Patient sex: M
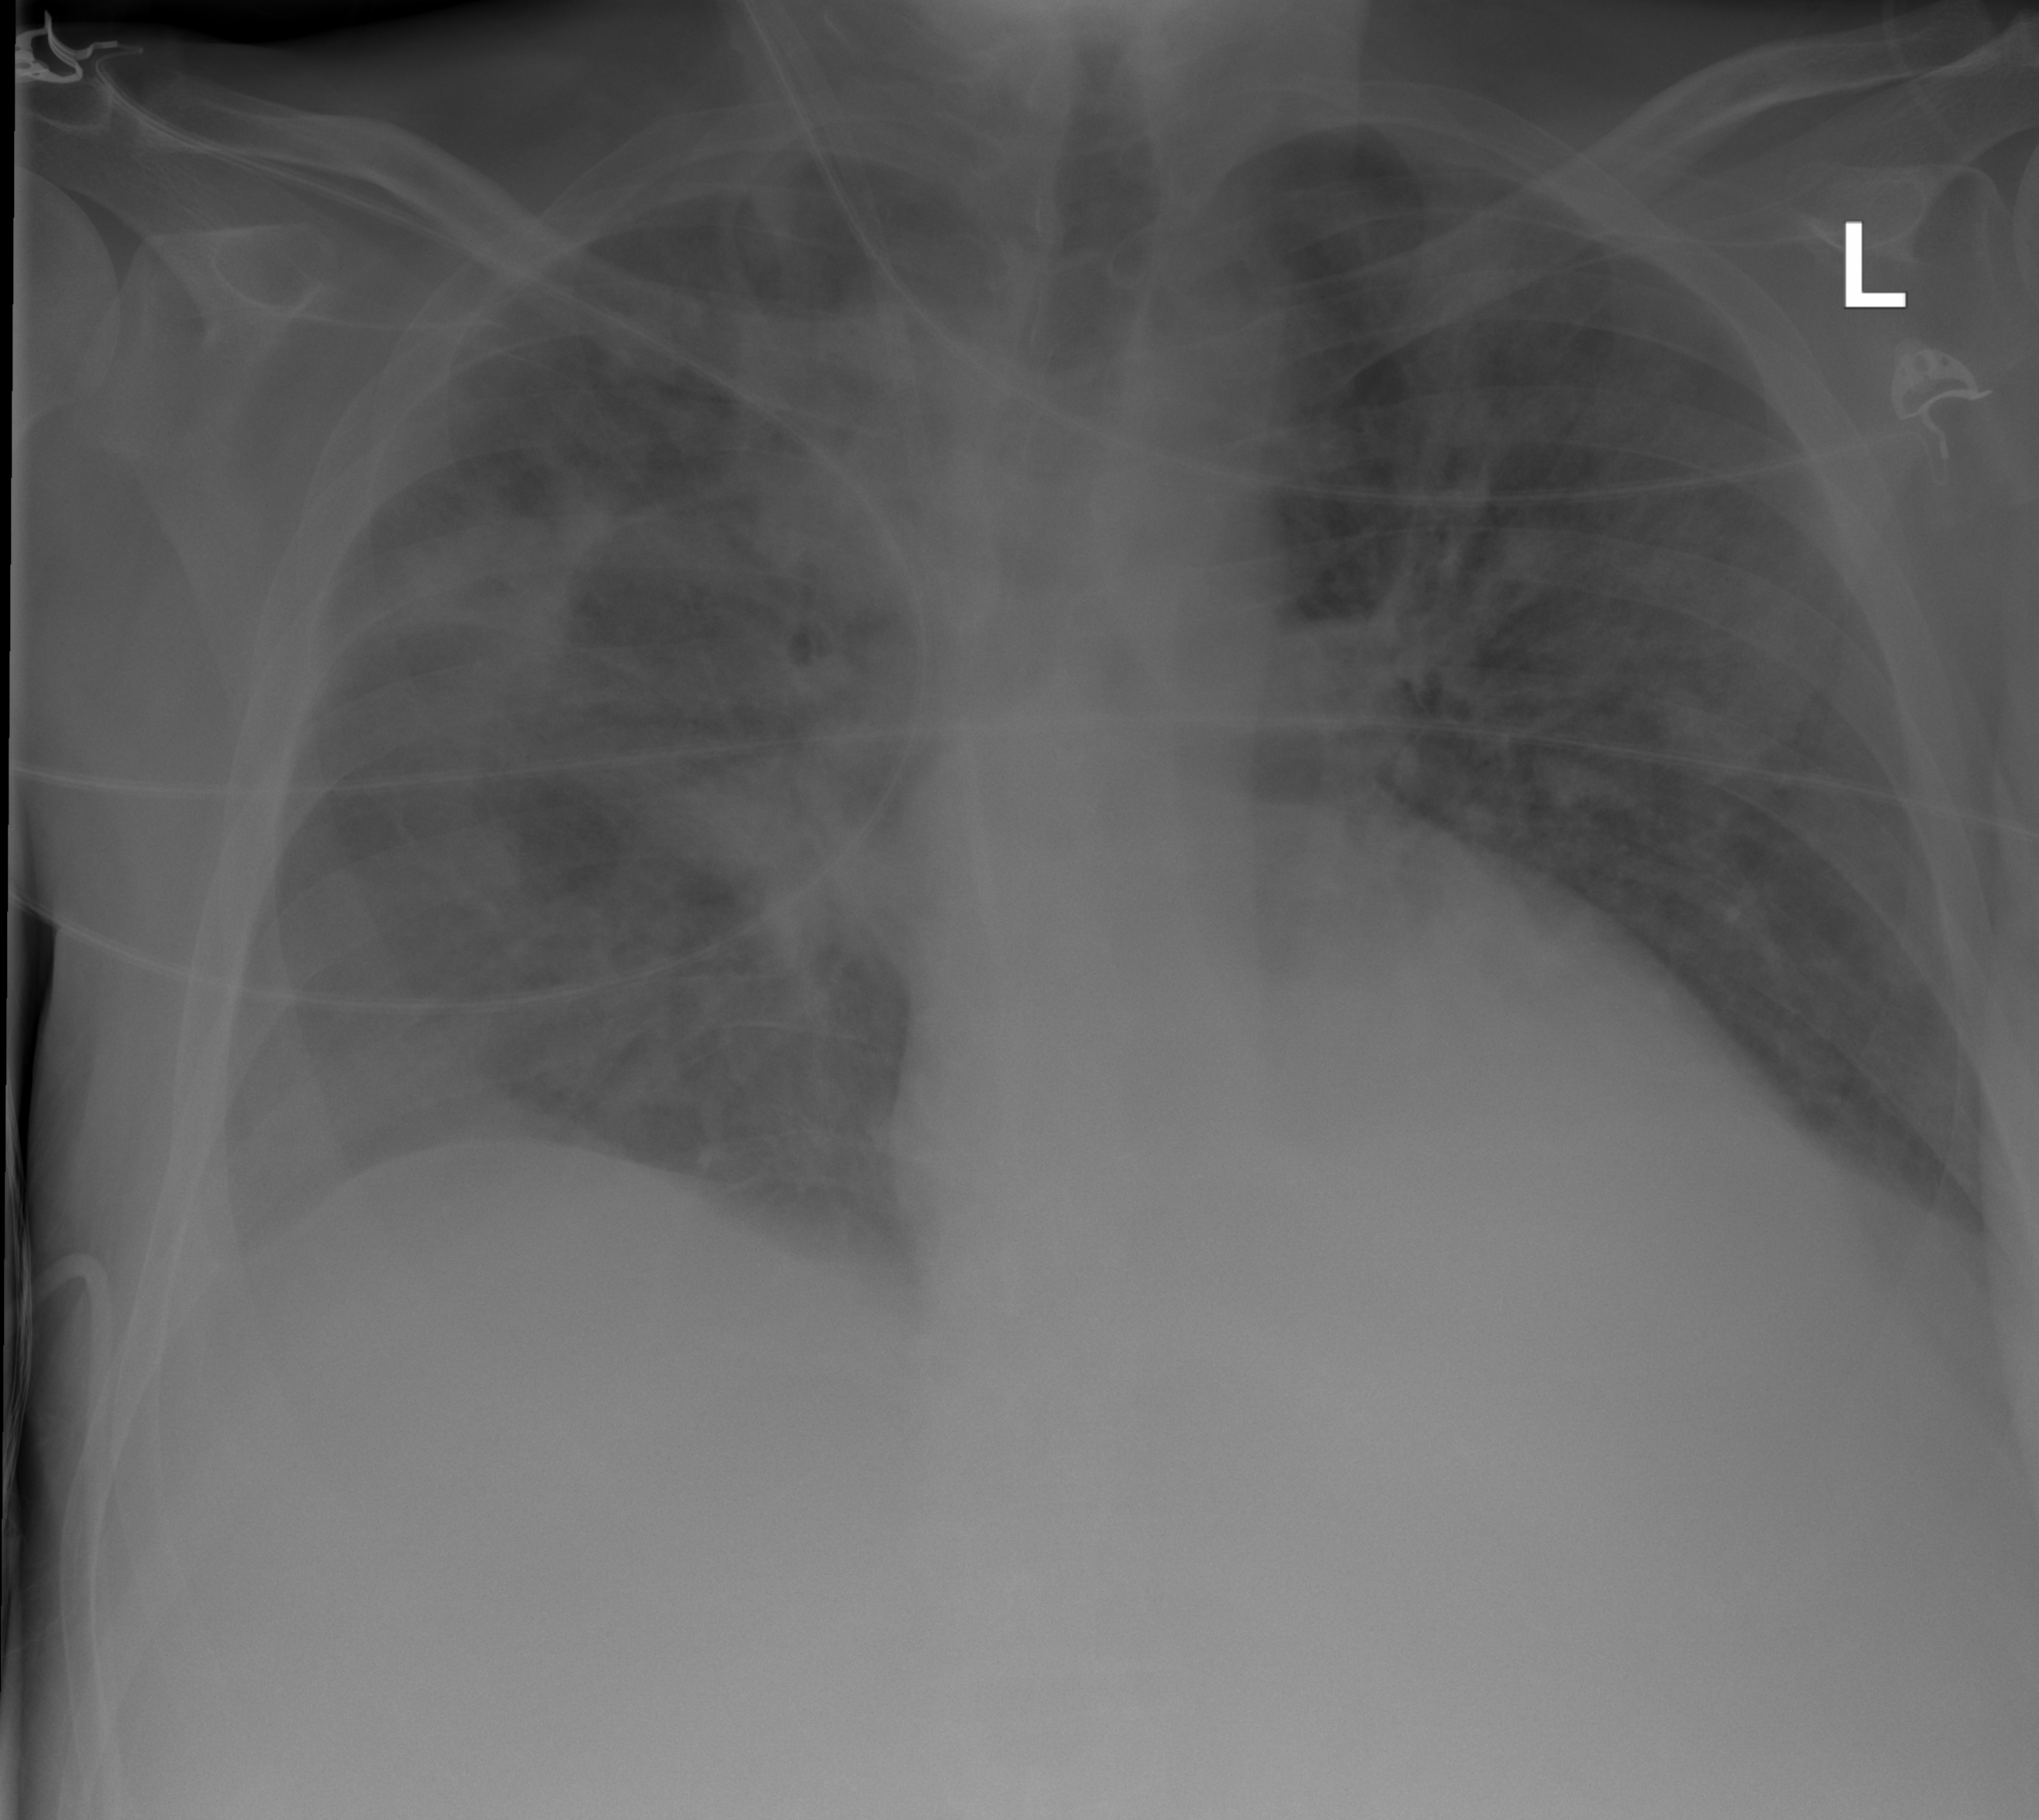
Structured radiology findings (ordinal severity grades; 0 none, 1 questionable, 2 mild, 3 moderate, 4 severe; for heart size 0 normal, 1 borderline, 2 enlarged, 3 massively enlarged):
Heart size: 2
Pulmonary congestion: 3
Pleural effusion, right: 2
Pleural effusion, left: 0
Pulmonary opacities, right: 3
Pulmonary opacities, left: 3
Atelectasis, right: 2
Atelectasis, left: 0